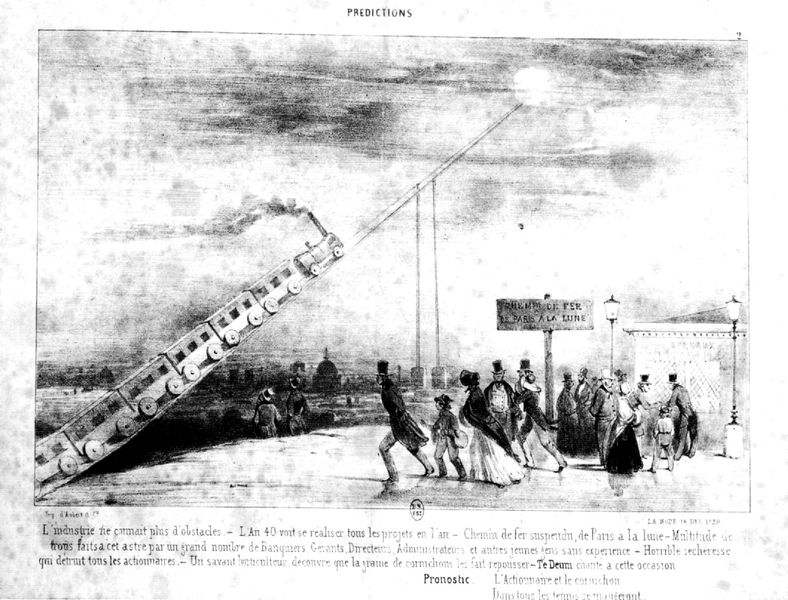
Titel: Le chemin de fer suspendu de Paris à la Lune
Schlagwörter: himmel, mann, weiß, menschen, stadt, laterne, laternen, paris, schwarz, zeichnung, leute, zylinder, brücke, rauch, sonne, schräg, schrift, zug, steil, eiffelturm, französisch, kuppel, dampf, surreal, schild, mond, schwarzweiss, stich, text, zeitung, bahnhof, eisenbahn, lok, lokomotive, gleis, gleise, schienen, reisende, station, waggon, wippe, mondfahrt, predictions, gleiß